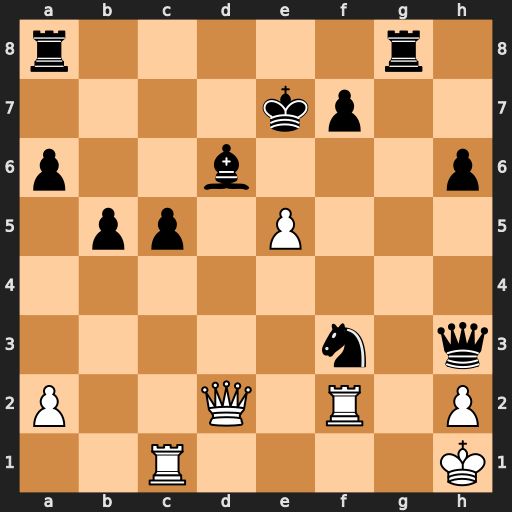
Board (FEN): r5r1/4kp2/p2b3p/1pp1P3/8/5n1q/P2Q1R1P/2R4K
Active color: w
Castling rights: -
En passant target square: -
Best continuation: Qxd6+ Ke8 Qc6+